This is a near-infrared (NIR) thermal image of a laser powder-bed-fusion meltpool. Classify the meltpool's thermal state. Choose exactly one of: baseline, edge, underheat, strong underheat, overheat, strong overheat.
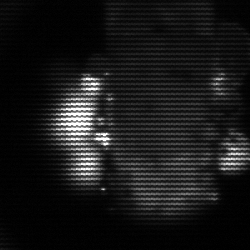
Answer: strong underheat